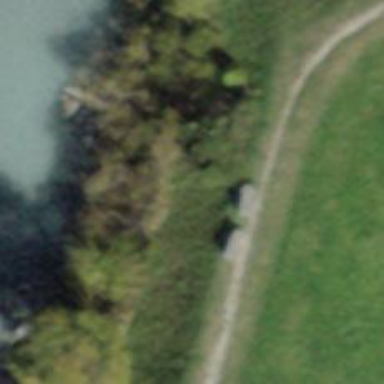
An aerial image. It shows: Brown bench in the vicinity.